Question: Using activityIndicatorView to show front of the 'UITableViewController', but it show inside the 'UITableViewController', How to fix this?
I tried this:
'''
activityView = [[activityIndicatorView alloc] initWithFrame:CGRectMake(60, 130, 200, 100)];
[self showActivity];
-(void) showActivity
{
[self.tableView addSubview:activityView];
}
'''

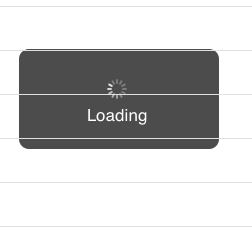
Answer: Add it in view as a subview instead of 'UITableView' and set as a superview so its display front of view like bellow:
'''
[self.view addSubview:activityView];
[self.view bringSubviewToFront:activityView];
'''